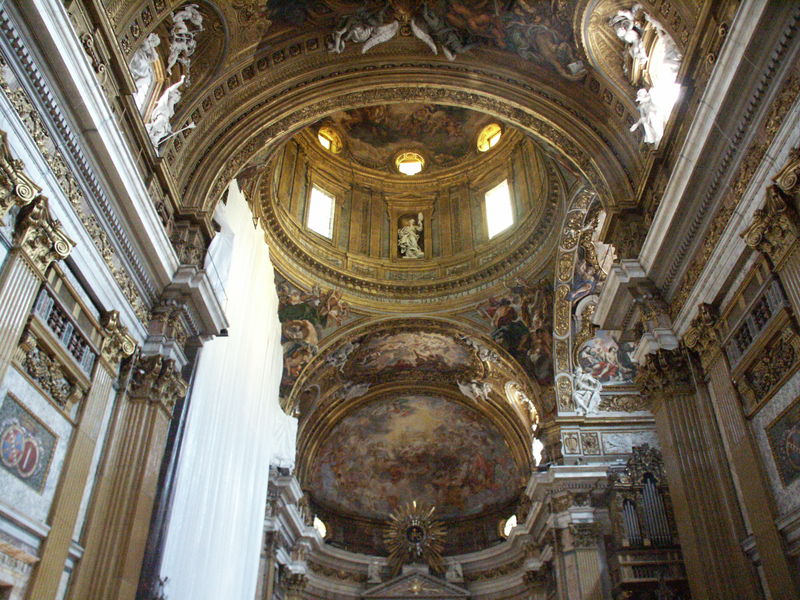
Titel: Vierungskuppel von Il Gesù in Rom
Künstler: Giovanni Battista Gaulli
Standort: Rom, Il Gesù (EU - I - Latium)
Schlagwörter: gemälde, schatten, weiß, bunt, fenster, hell, laterne, licht, marmor, pfeiler, säule, säulen, gebäude, architektur, barock, kirche, gold, decke, innen, klassizismus, renaissance, rund, engel, skulptur, bogen, farbe, kuppel, bemalt, foto, fotografie, photographie, gewölbe, dom, pracht, kathedrale, rom, kapitell, photo, orgel, statuen, farbfoto, pieta, apsis, deckengemälde, fresko, bemalung, kapitel, deckenmalerei, kriche, kannelur, prachtvoll